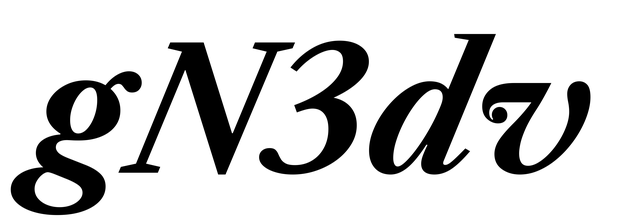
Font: LibreCaslonText-Italic_Bold_Italic